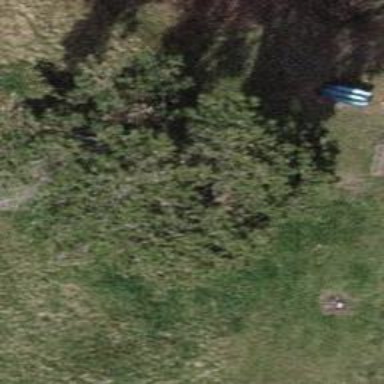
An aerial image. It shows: Evergreen tree with needle-leaved leaves.